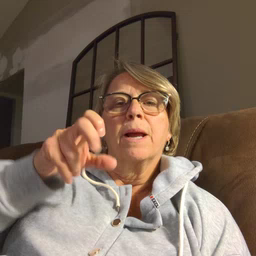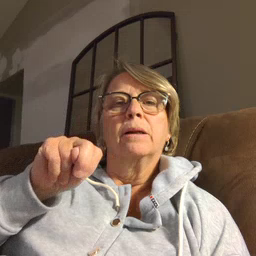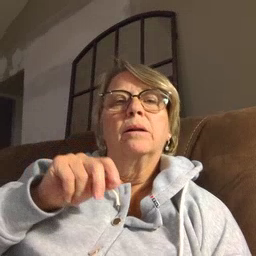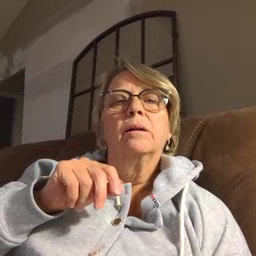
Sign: pen